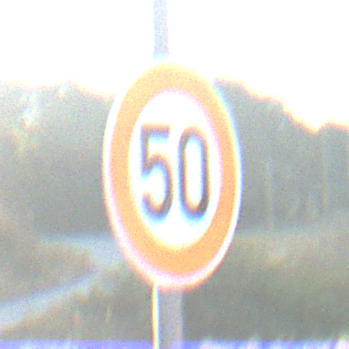
Verkehrszeichen: Geschwindigkeit50
Umgebung: Outdoor, Nature
Tageszeit: SunriseSunset
Wetter: Clear
Licht: Natural
Jahreszeit: NotSpecified
Kontrast: HighContrast